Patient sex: M
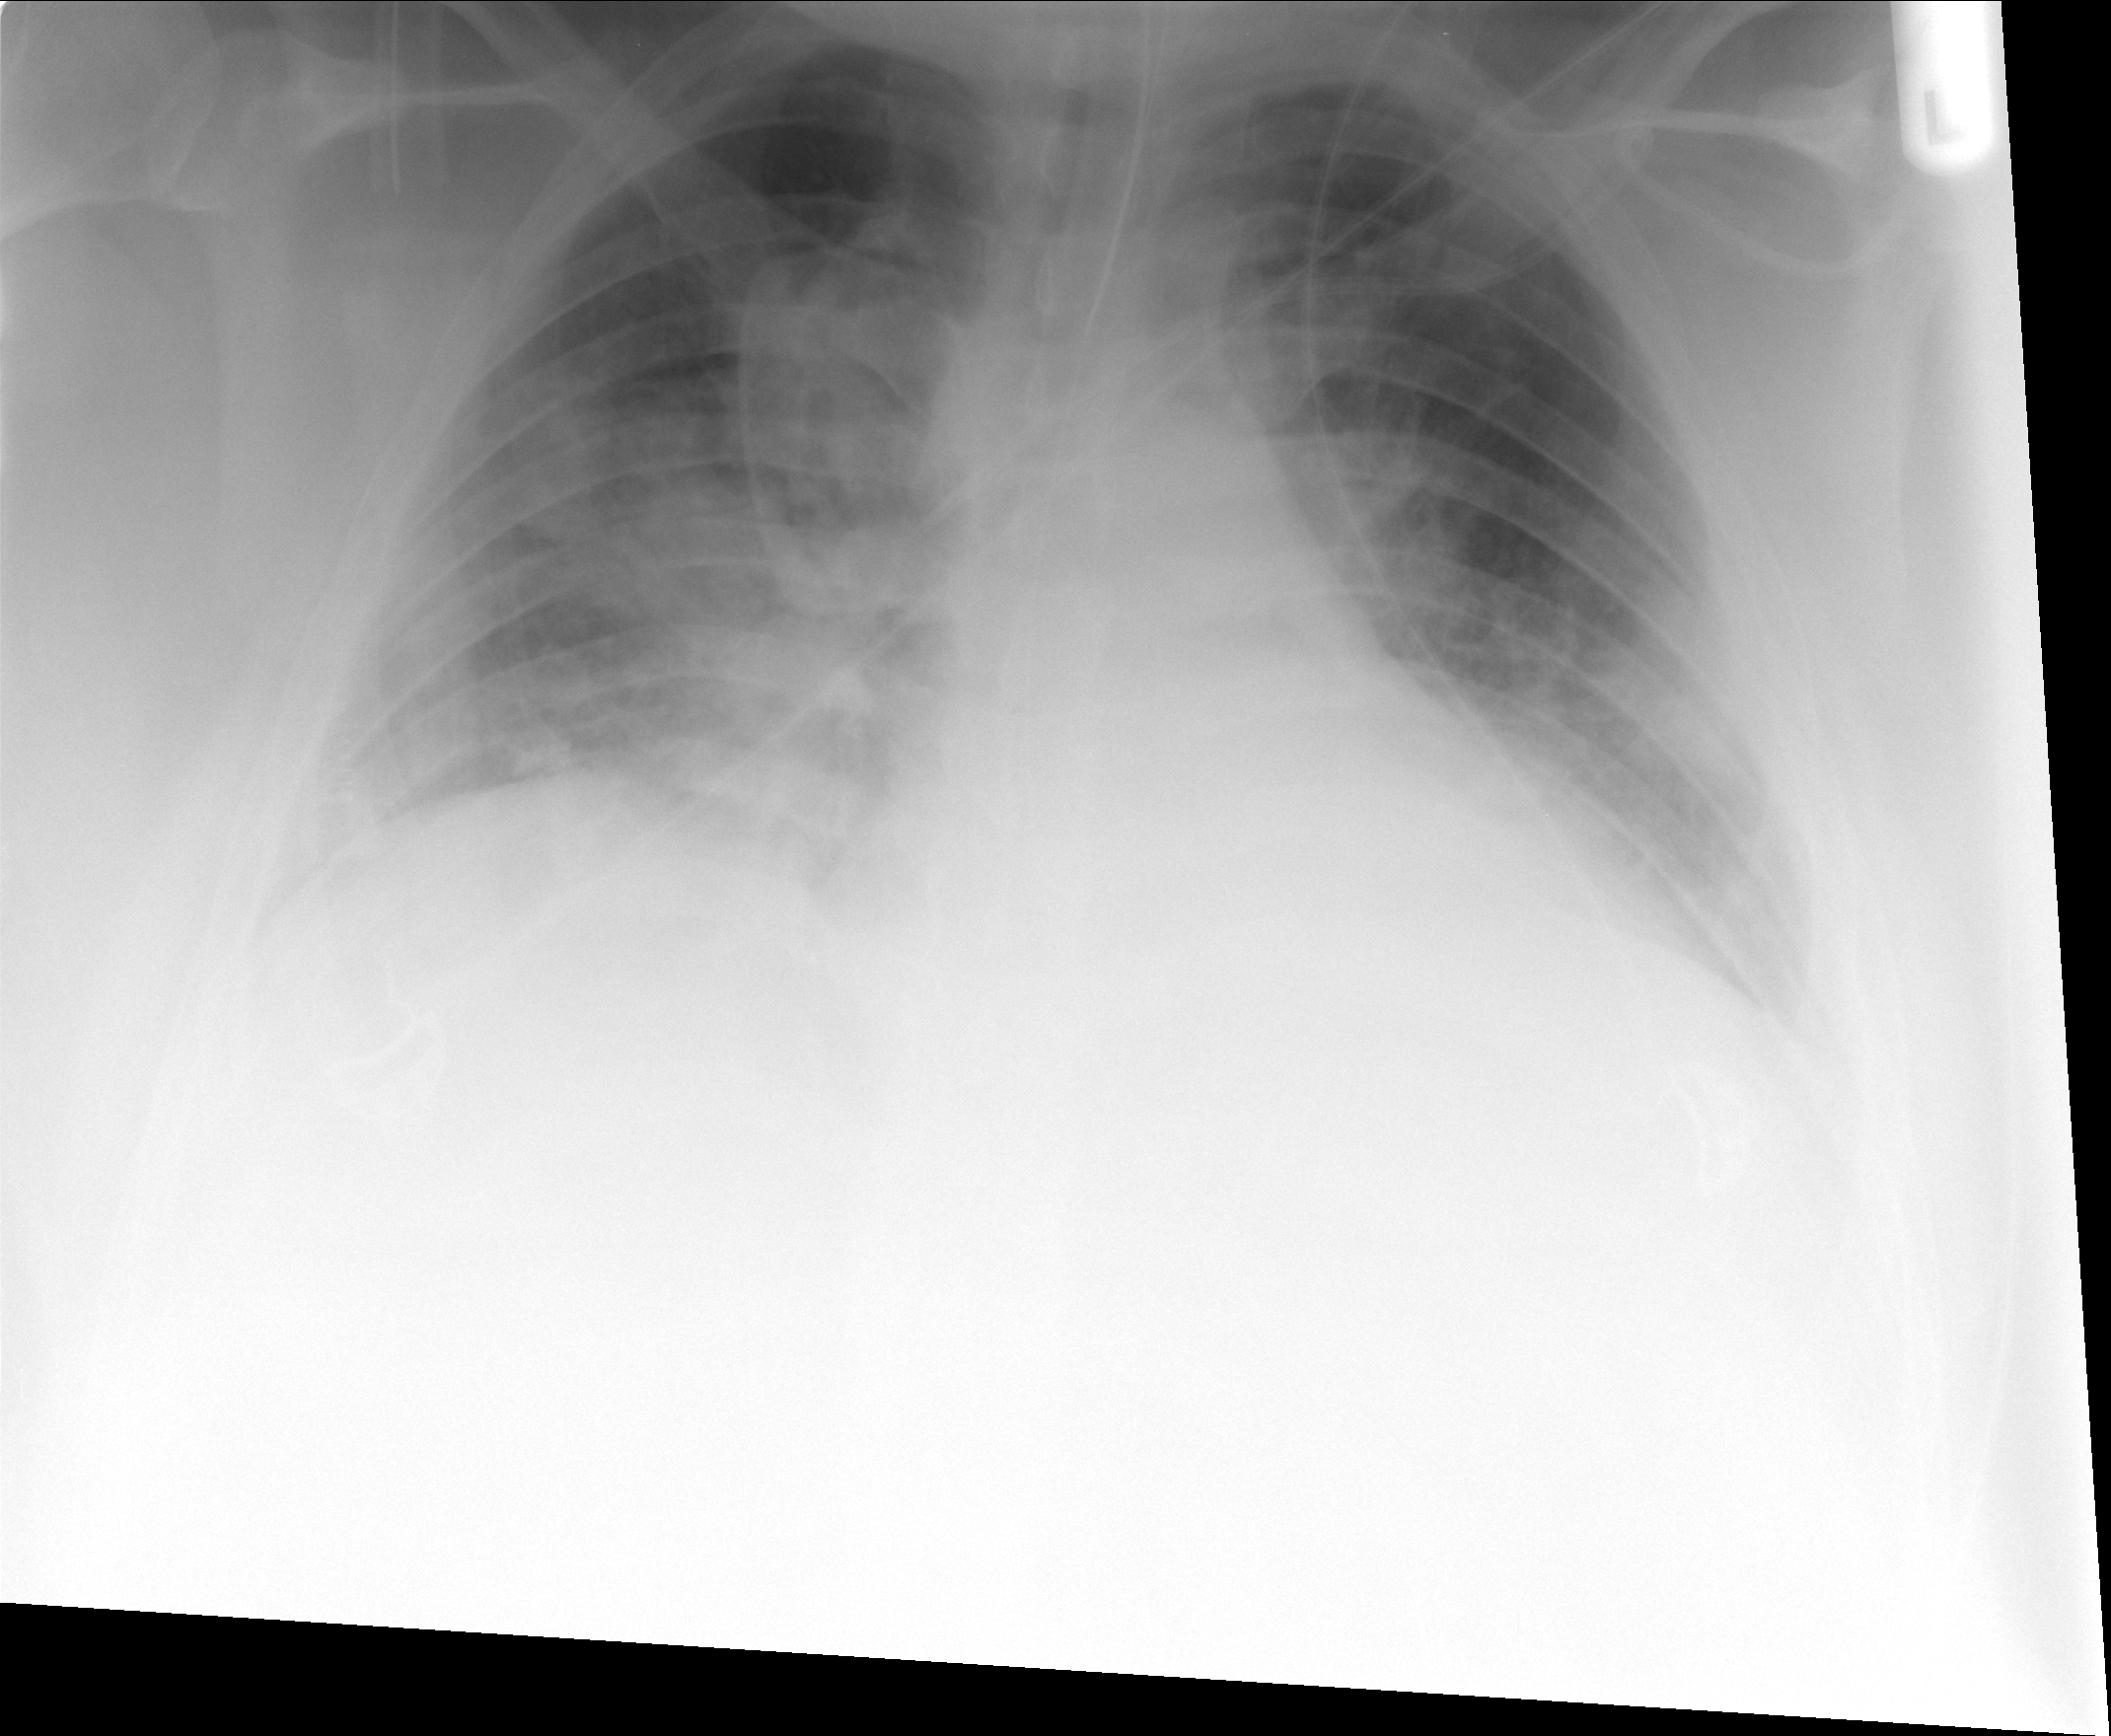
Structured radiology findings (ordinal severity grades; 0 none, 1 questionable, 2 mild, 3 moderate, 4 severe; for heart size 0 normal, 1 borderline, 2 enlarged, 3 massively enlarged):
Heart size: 0
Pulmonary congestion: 2
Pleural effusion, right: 2
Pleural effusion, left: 2
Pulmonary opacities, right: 2
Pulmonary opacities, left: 2
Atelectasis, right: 2
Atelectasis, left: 2